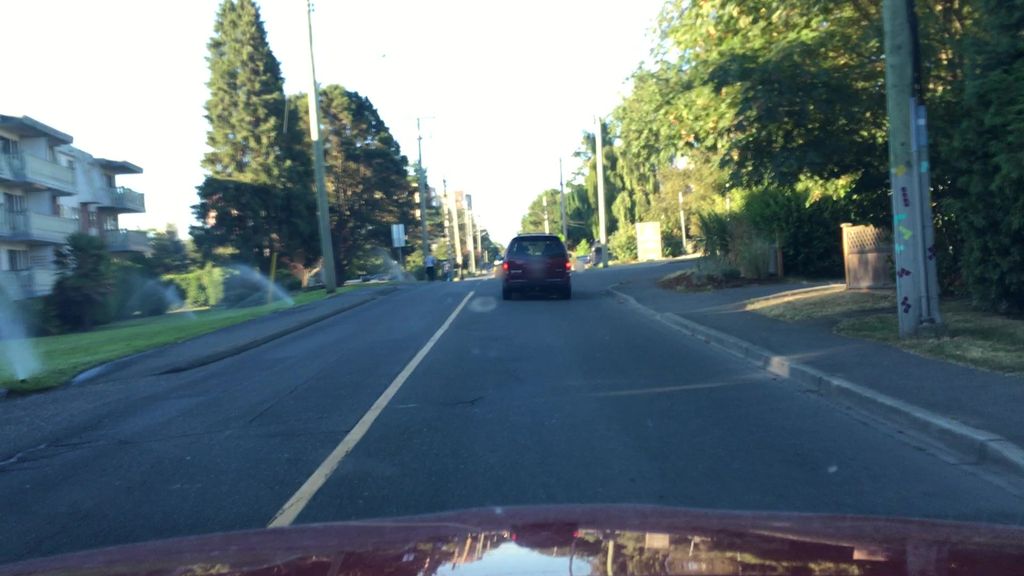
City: victoria